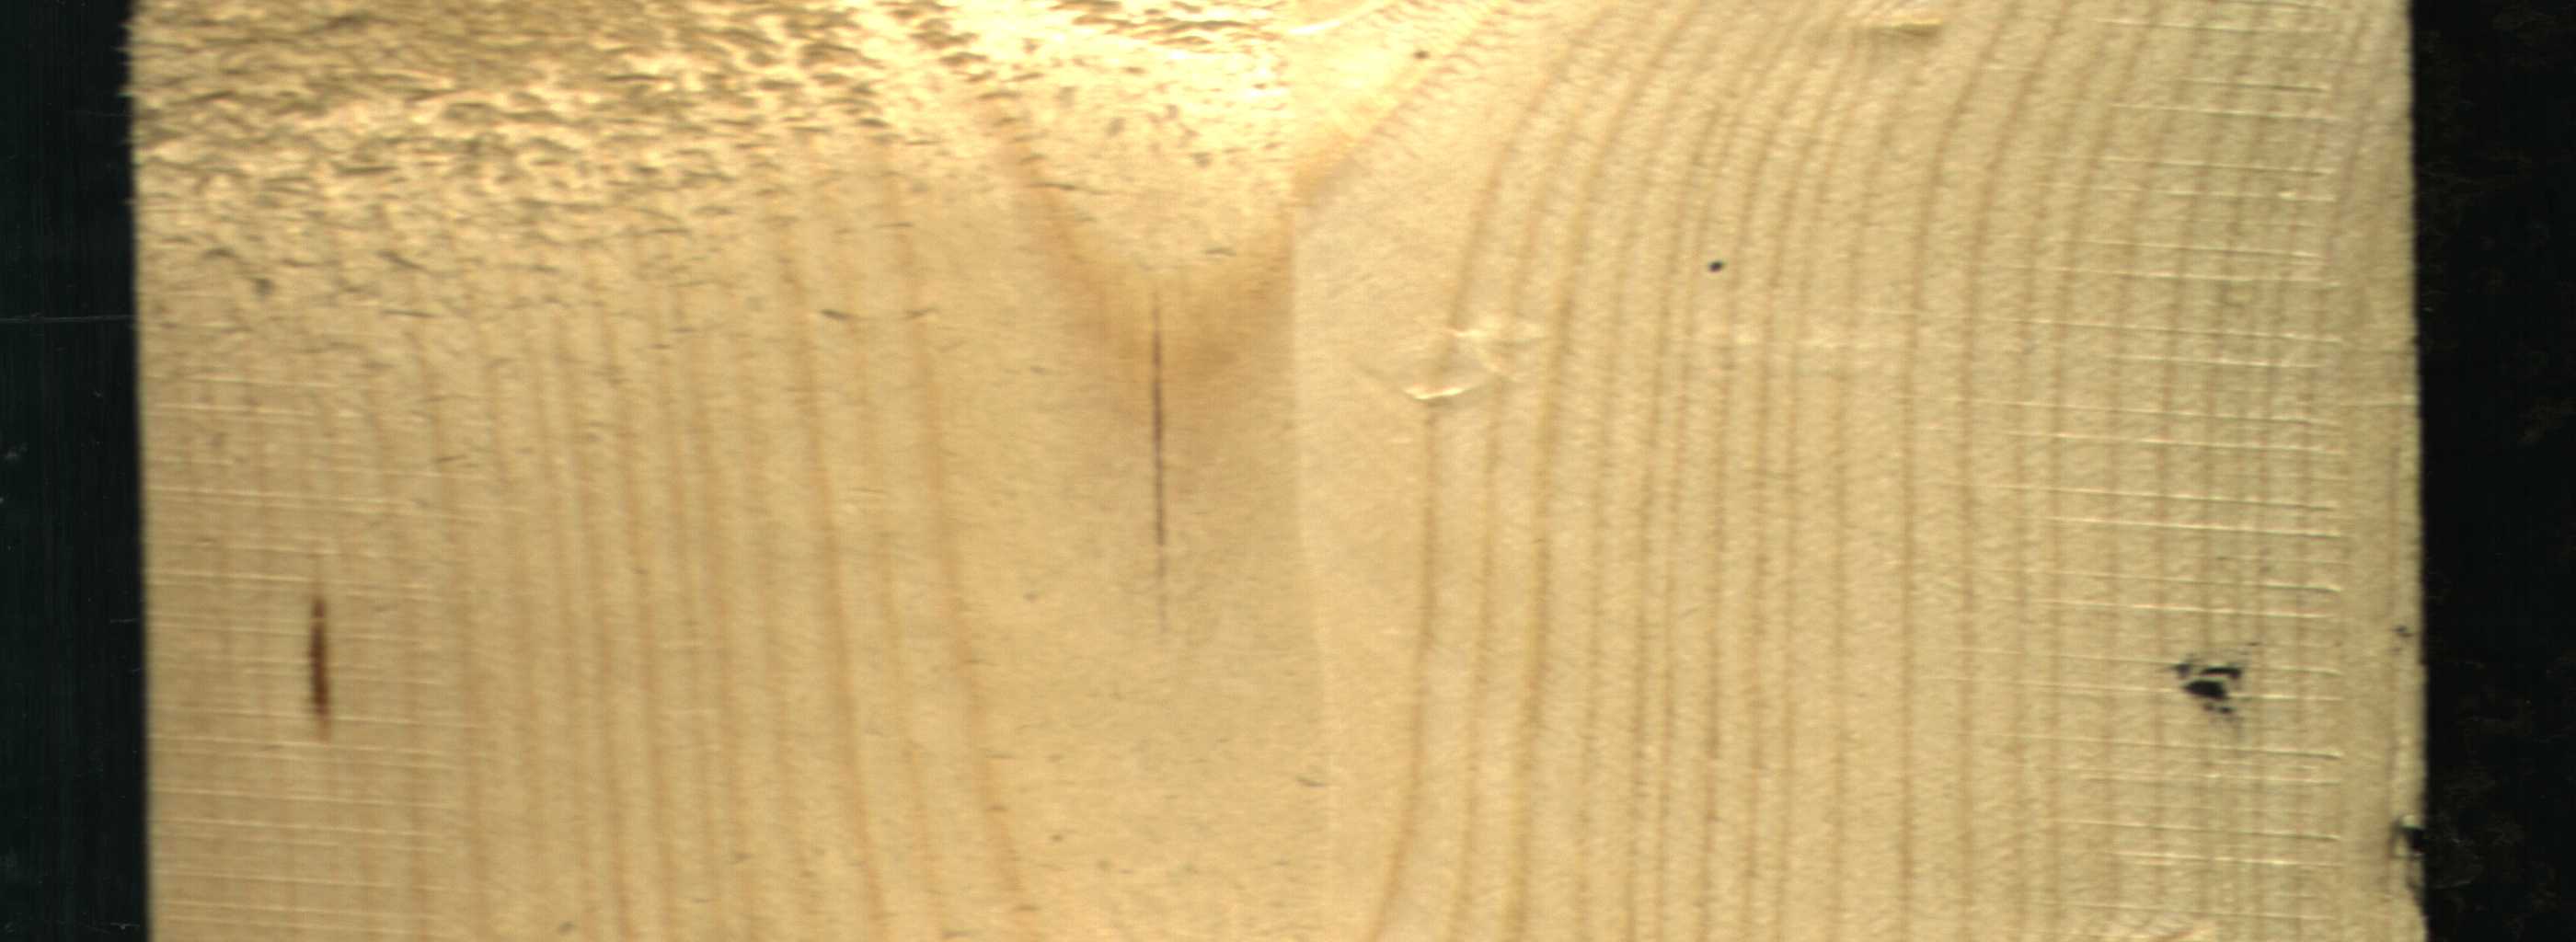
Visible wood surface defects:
resin
Crack